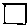
Label: square